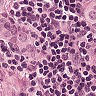
Metastatic tissue present: yes